Current action and preconditions to check: path_clear

Your task: For each precondition in the list above, predict whether it will hold at this action.

Consider the current scene as observed from the mobile robot's camera, and analyze the predicted future states of all dynamic agents (e.g., people, animals, vehicles, or any moving entities) within the NEXT SECOND.

IMPORTANT: Only answer "very likely" if you are absolutely certain—based on strong, clear evidence—that a dynamic agent will violate the precondition in the predicted future state. Do NOT answer "very likely" for unlikely, ambiguous, or low-probability risks.

Ask yourself for each precondition: Is there a high probability, with clear and convincing evidence, that the predicted future states of any dynamic agent will interfere with the predicted future state of the currently executing action within the NEXT SECOND, causing that precondition to fail?

Assess the risk level based on these predictions. Use "likely" or "very likely" if motions create a clear risk of interference.

Use "neutral" or "improbable" if agents are nearby but their predicted paths are clearly diverging or non-conflicting.

Failure Risk Categories: "very improbable", "improbable", "neutral", "likely", "very likely"

Answer Format: Output ONLY the probability_of_failure value from these categories: "very improbable", "improbable", "neutral", "likely", "very likely"

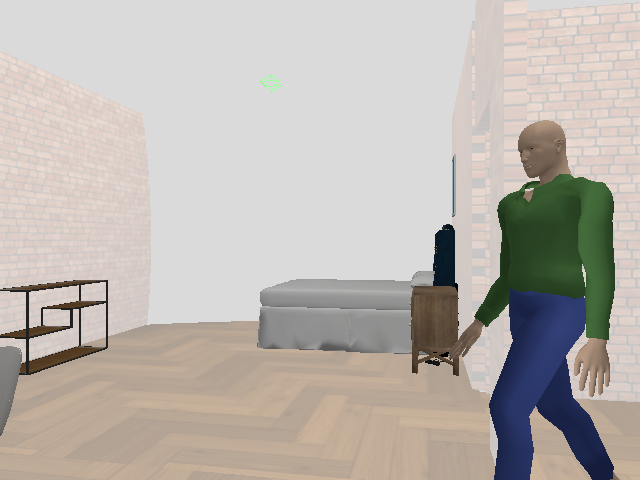

Answer: likely